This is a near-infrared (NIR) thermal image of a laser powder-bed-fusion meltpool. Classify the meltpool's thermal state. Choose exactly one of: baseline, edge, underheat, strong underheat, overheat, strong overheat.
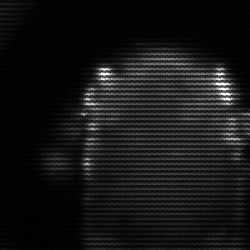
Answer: baseline